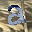
Label: 2